Question: I'm dealing with an ASPX file
I want to comment a css line. ( )
however it doesn't work in CSS. only on html
How can I fix that ?

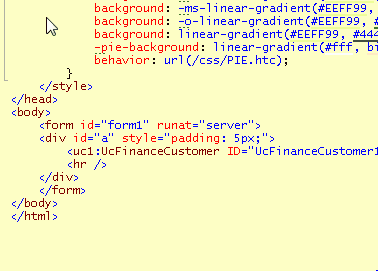
Answer: There is no default method for commenting css lines in aspx page. So it just add the asp comments in lines.
But you can record your own macro to perform the action. Refer to this link :
<URL>